Interaction volume radius: 5 \u00c5
Interaction volume height: 10 \u00c5
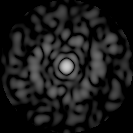
Disorder parameter: 0.8659